Question:
The attached image is in Landscape mode. In windows, the image property is 'width =4032' and 'height=3024'. But when I read using 'cv2.imread' and get the Shape of it, it's showing height as 4032 and Width as 3024. It shows the same height and width even if I turn it into Portrait mode. Am I missing something?
Thanks in Advance.
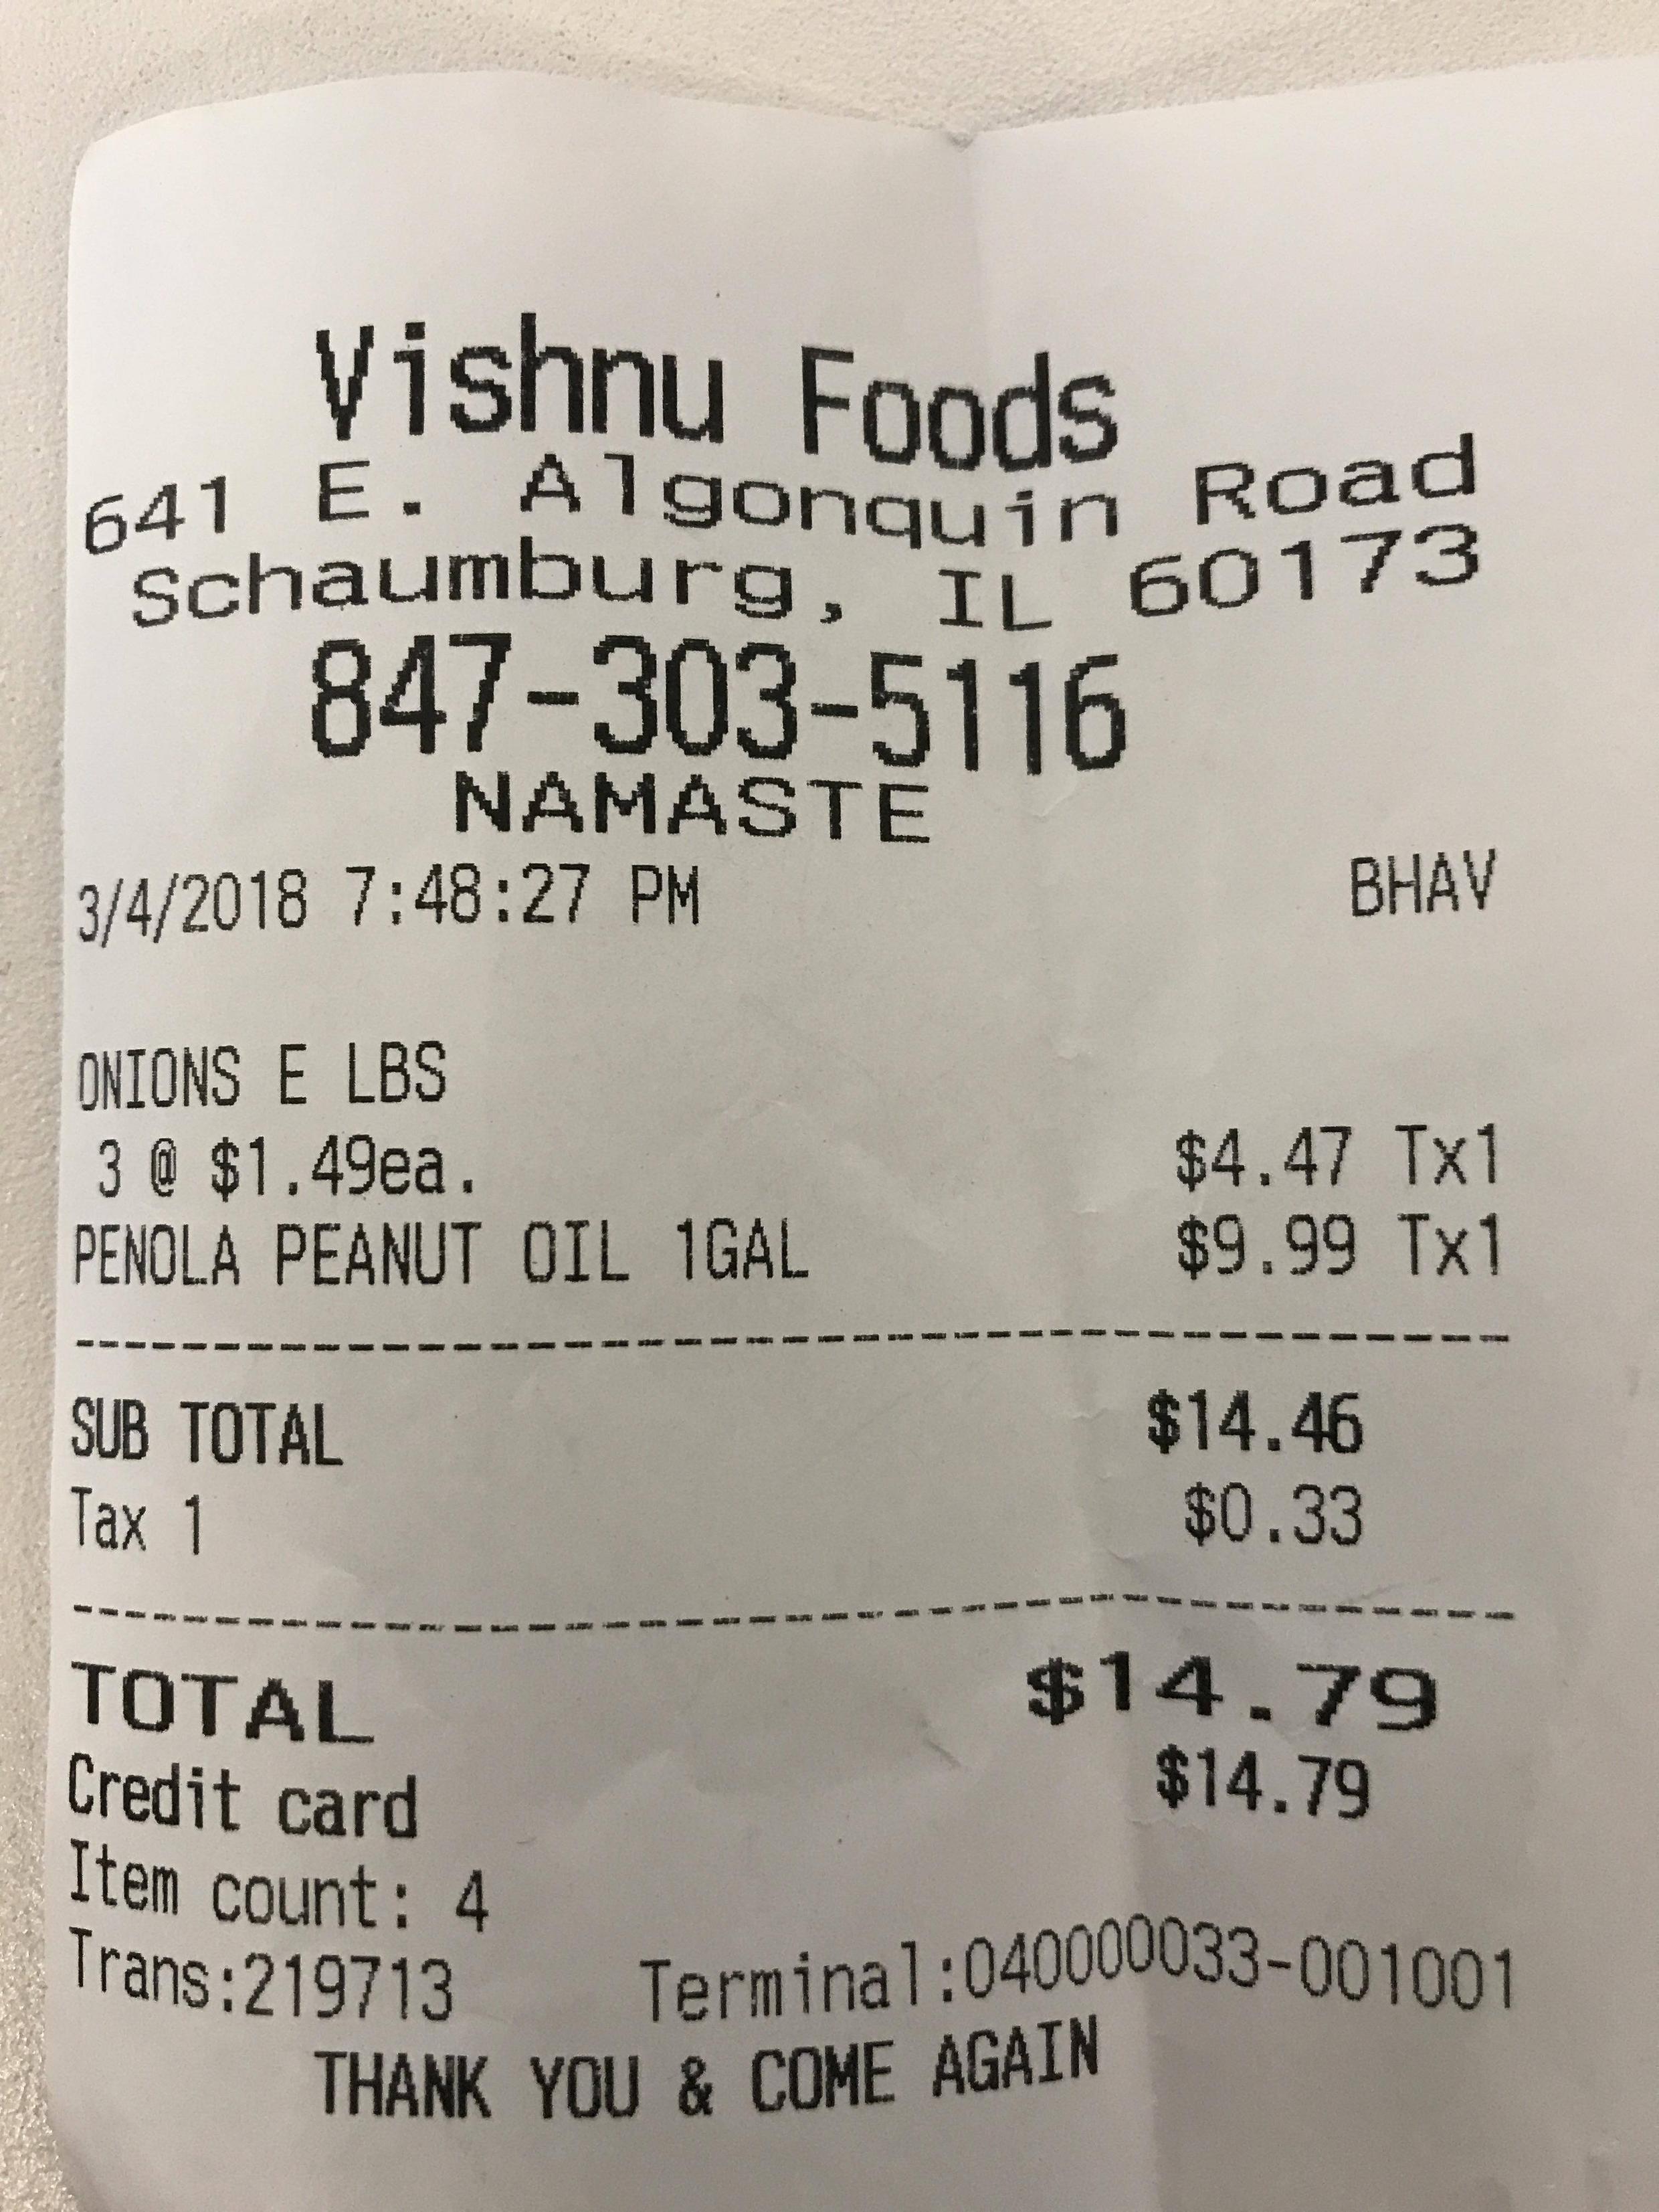
Answer: The answer may be embedded in the EXIF header, which that version of the image appears to not have. If you took the picture using an iPhone, you might have run afoul of inconsistent handling of orientation. Googling for "iphone exif orientation" turns up lots of frustration.
See the answers to <URL> for some tips on what you might do.